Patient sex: M
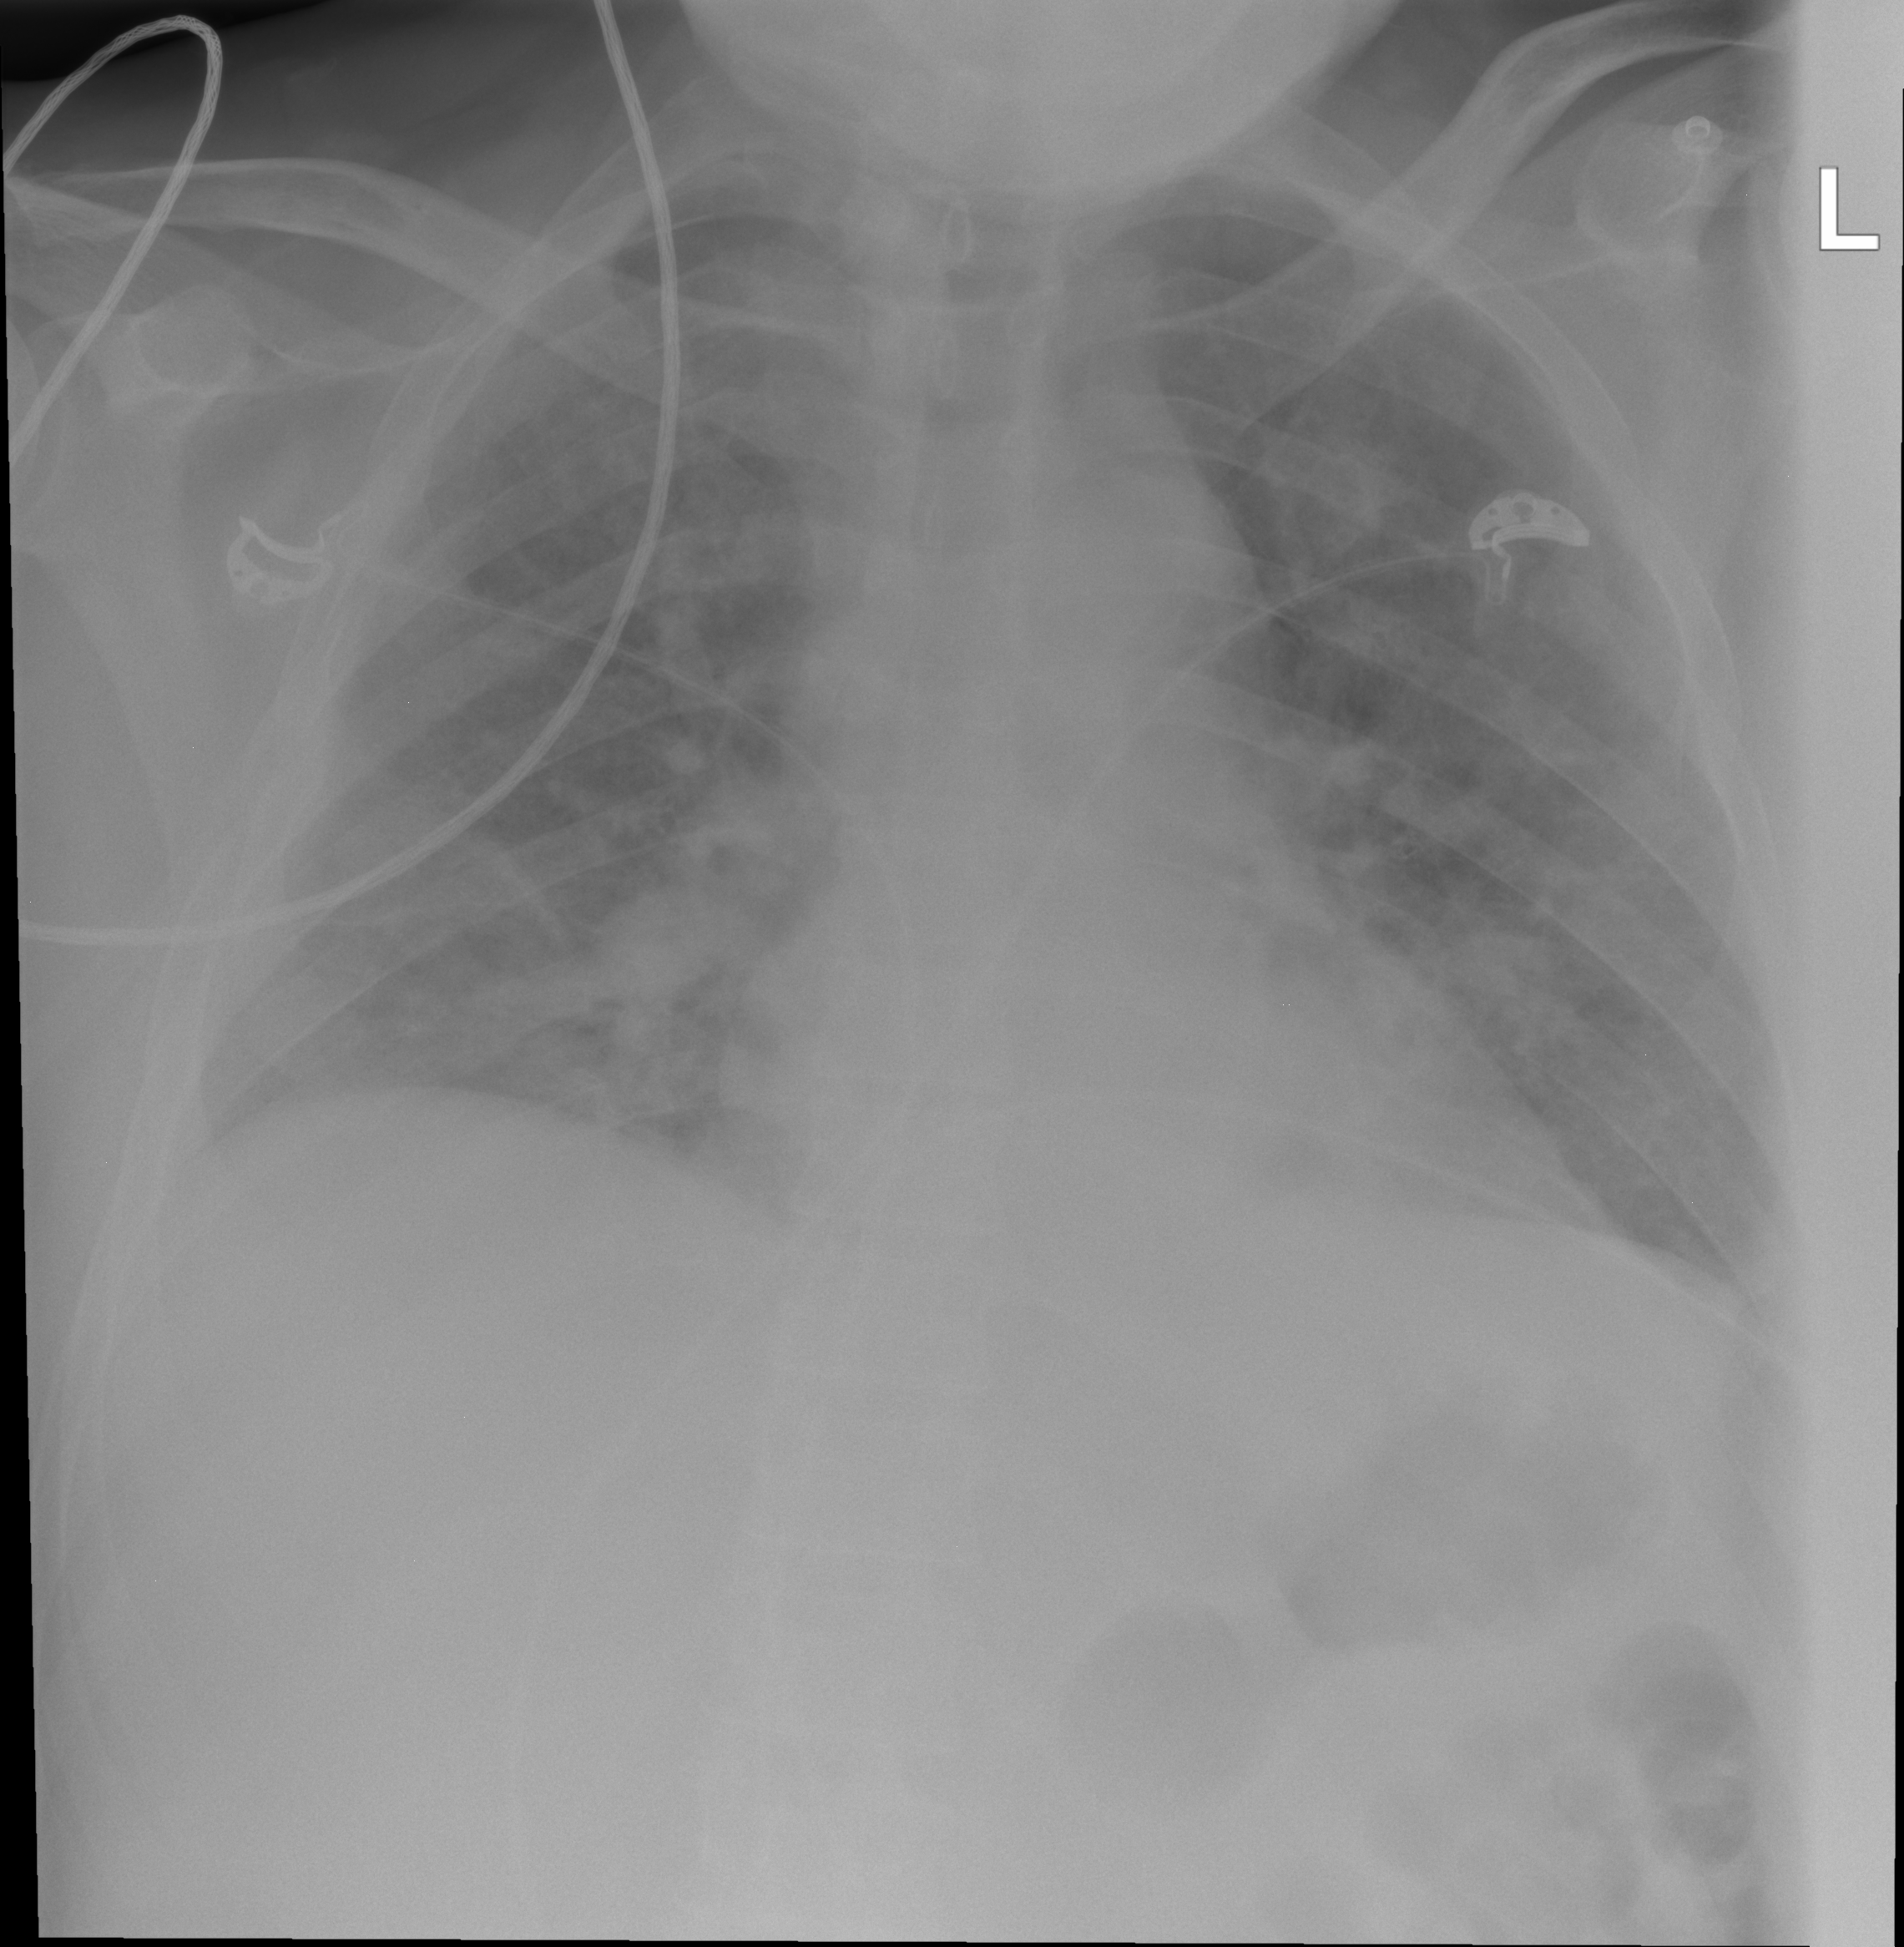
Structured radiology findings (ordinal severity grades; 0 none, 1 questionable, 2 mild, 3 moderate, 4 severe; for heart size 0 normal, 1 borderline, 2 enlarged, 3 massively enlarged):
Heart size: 0
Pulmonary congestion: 0
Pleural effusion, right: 1
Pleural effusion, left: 0
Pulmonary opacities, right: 2
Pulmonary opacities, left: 2
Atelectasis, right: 2
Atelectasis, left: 0